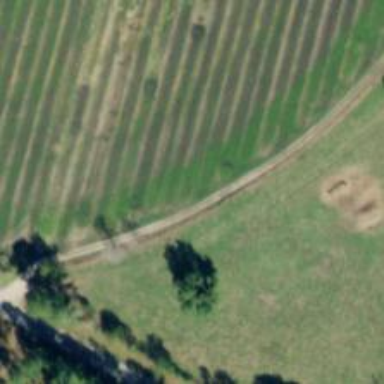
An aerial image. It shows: Track with grade5 tracktype.